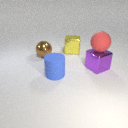
large red rubber sphere above large purple metal cube